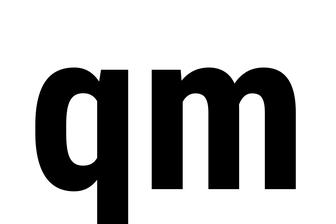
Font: Roboto_Condensed_Bold